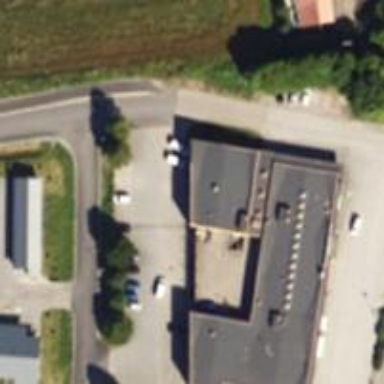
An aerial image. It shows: Fitness centre on leisure land.